Question: I have collection of paths P and want my query to return only a simple collection of nodes (a node per row) containing all the nodes from every path. Seems like a trivial task but after this error from the DB I gave up trying :D .
thanks

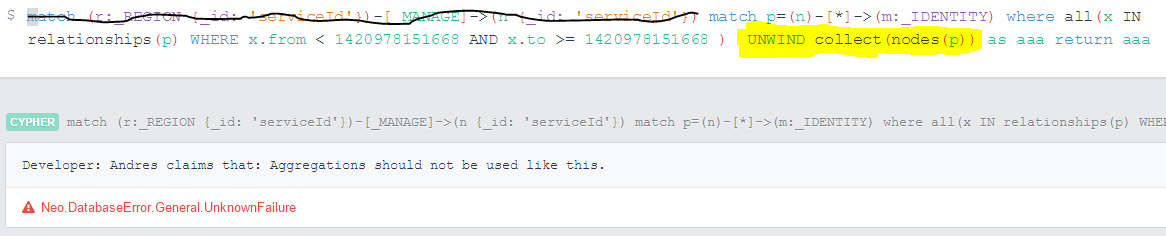
Answer: oh, so it really was trivial after all...
'''
... UNWIND nodes(p) as aaa RETURN DISTINCT aaa
'''